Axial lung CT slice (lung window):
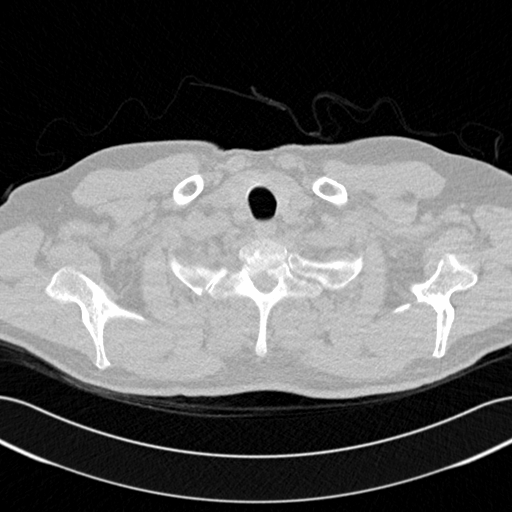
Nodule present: no